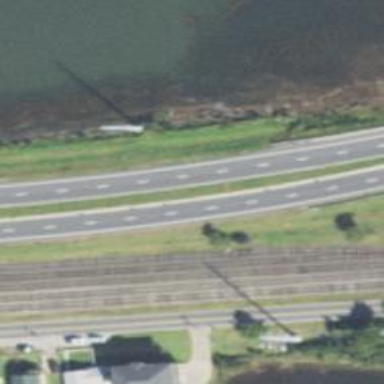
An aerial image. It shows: Asphalt trunk highway classified as expressway.